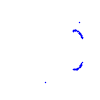
Particle: kaon